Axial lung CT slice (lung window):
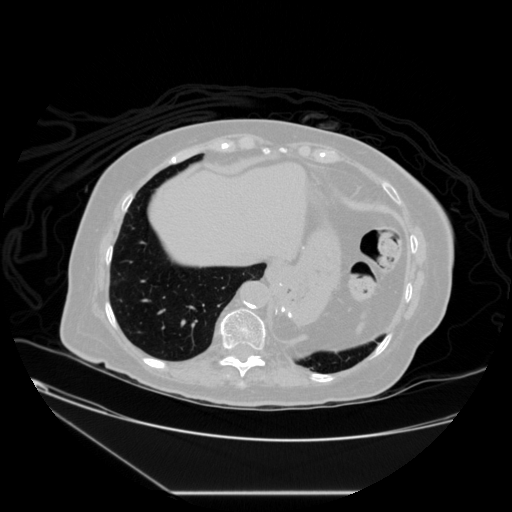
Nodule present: no